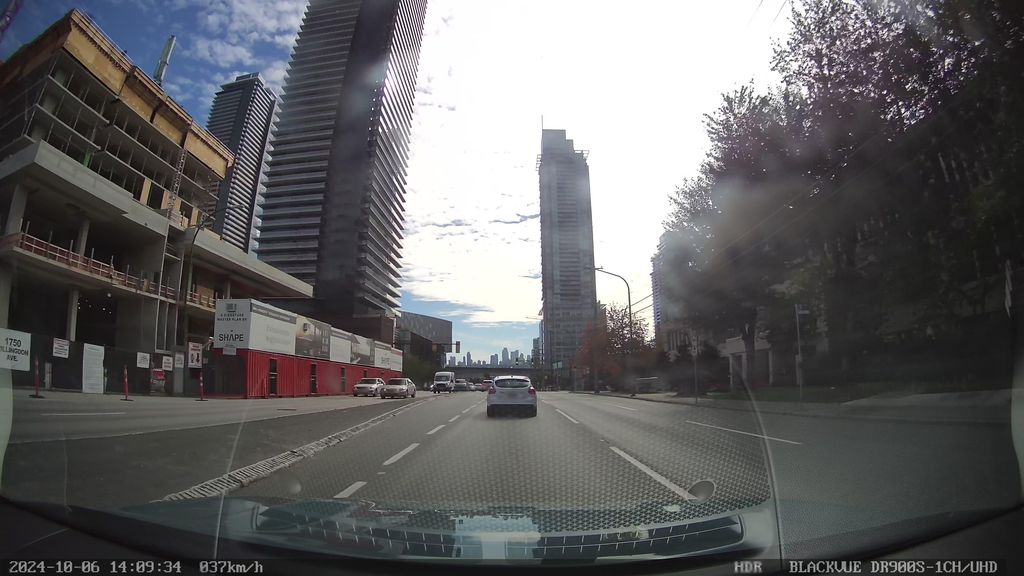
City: vancouver